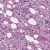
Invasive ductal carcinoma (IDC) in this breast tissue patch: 1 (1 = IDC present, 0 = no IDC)